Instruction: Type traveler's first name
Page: traveler
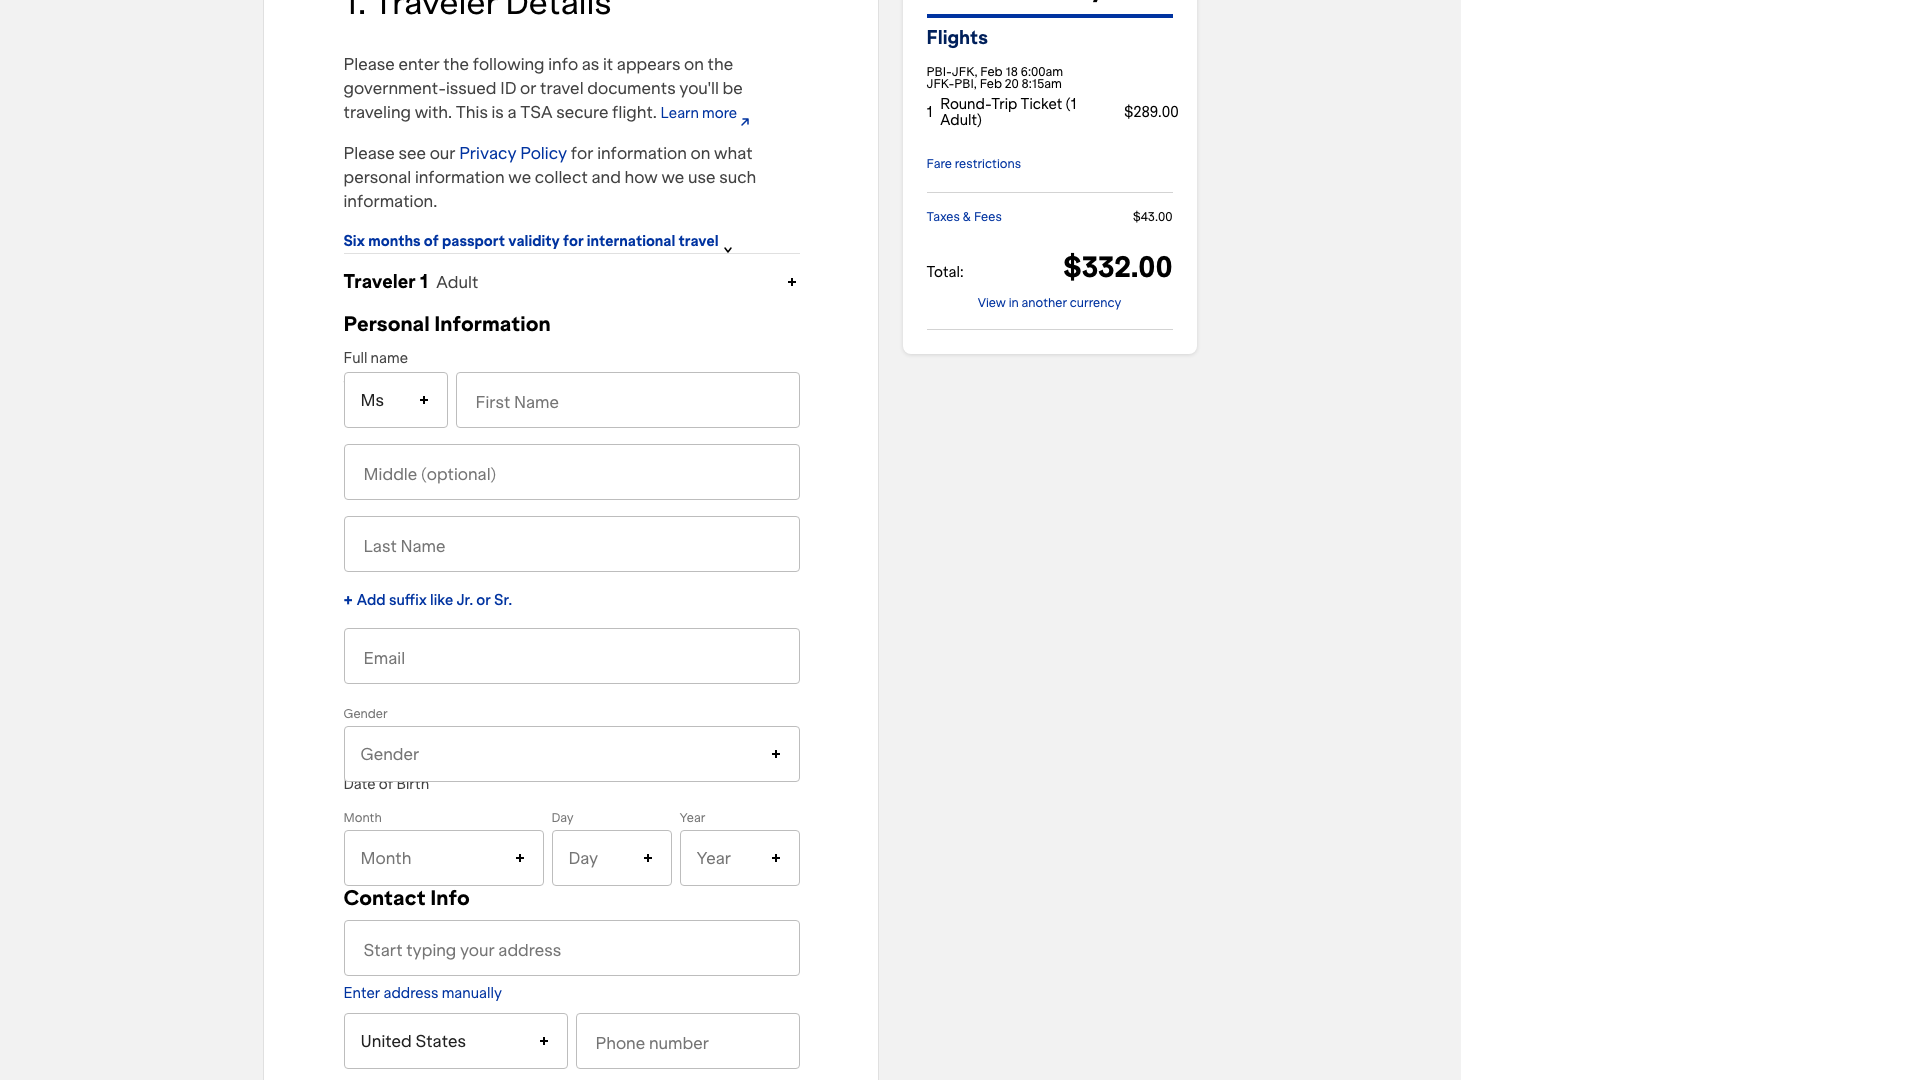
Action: type